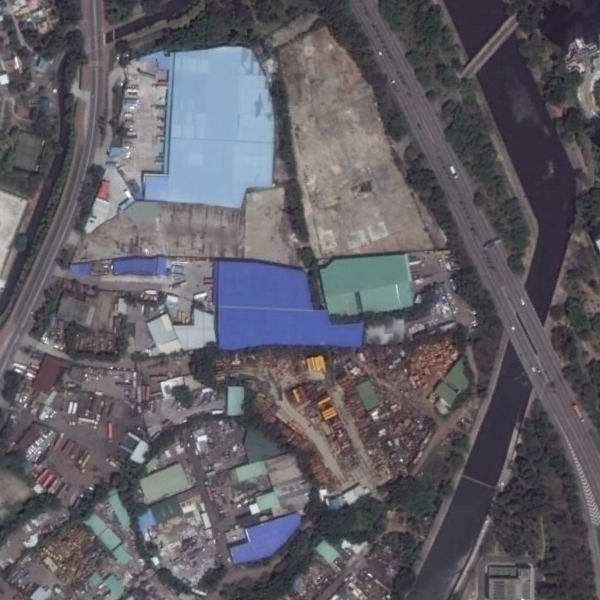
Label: Industrial